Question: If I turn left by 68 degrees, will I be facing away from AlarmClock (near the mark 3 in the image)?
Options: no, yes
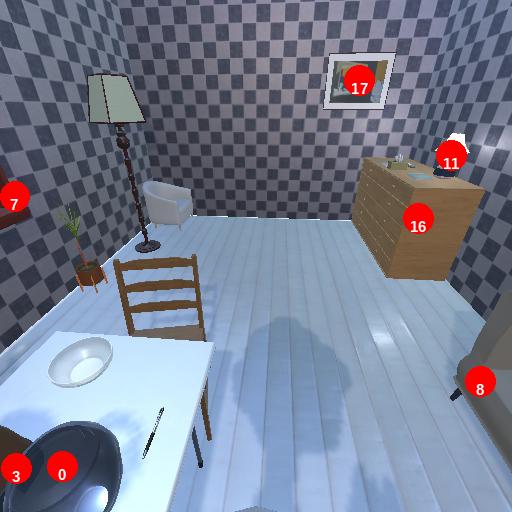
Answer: no